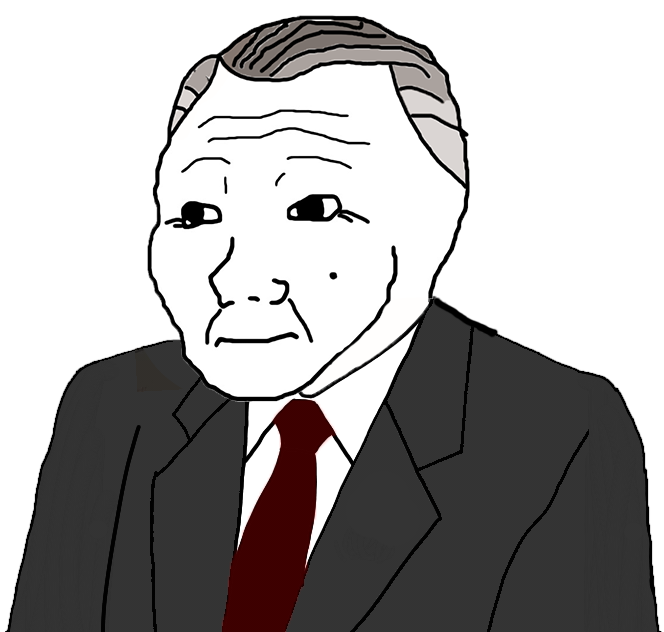
Label: 5_Smugjak